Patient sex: M
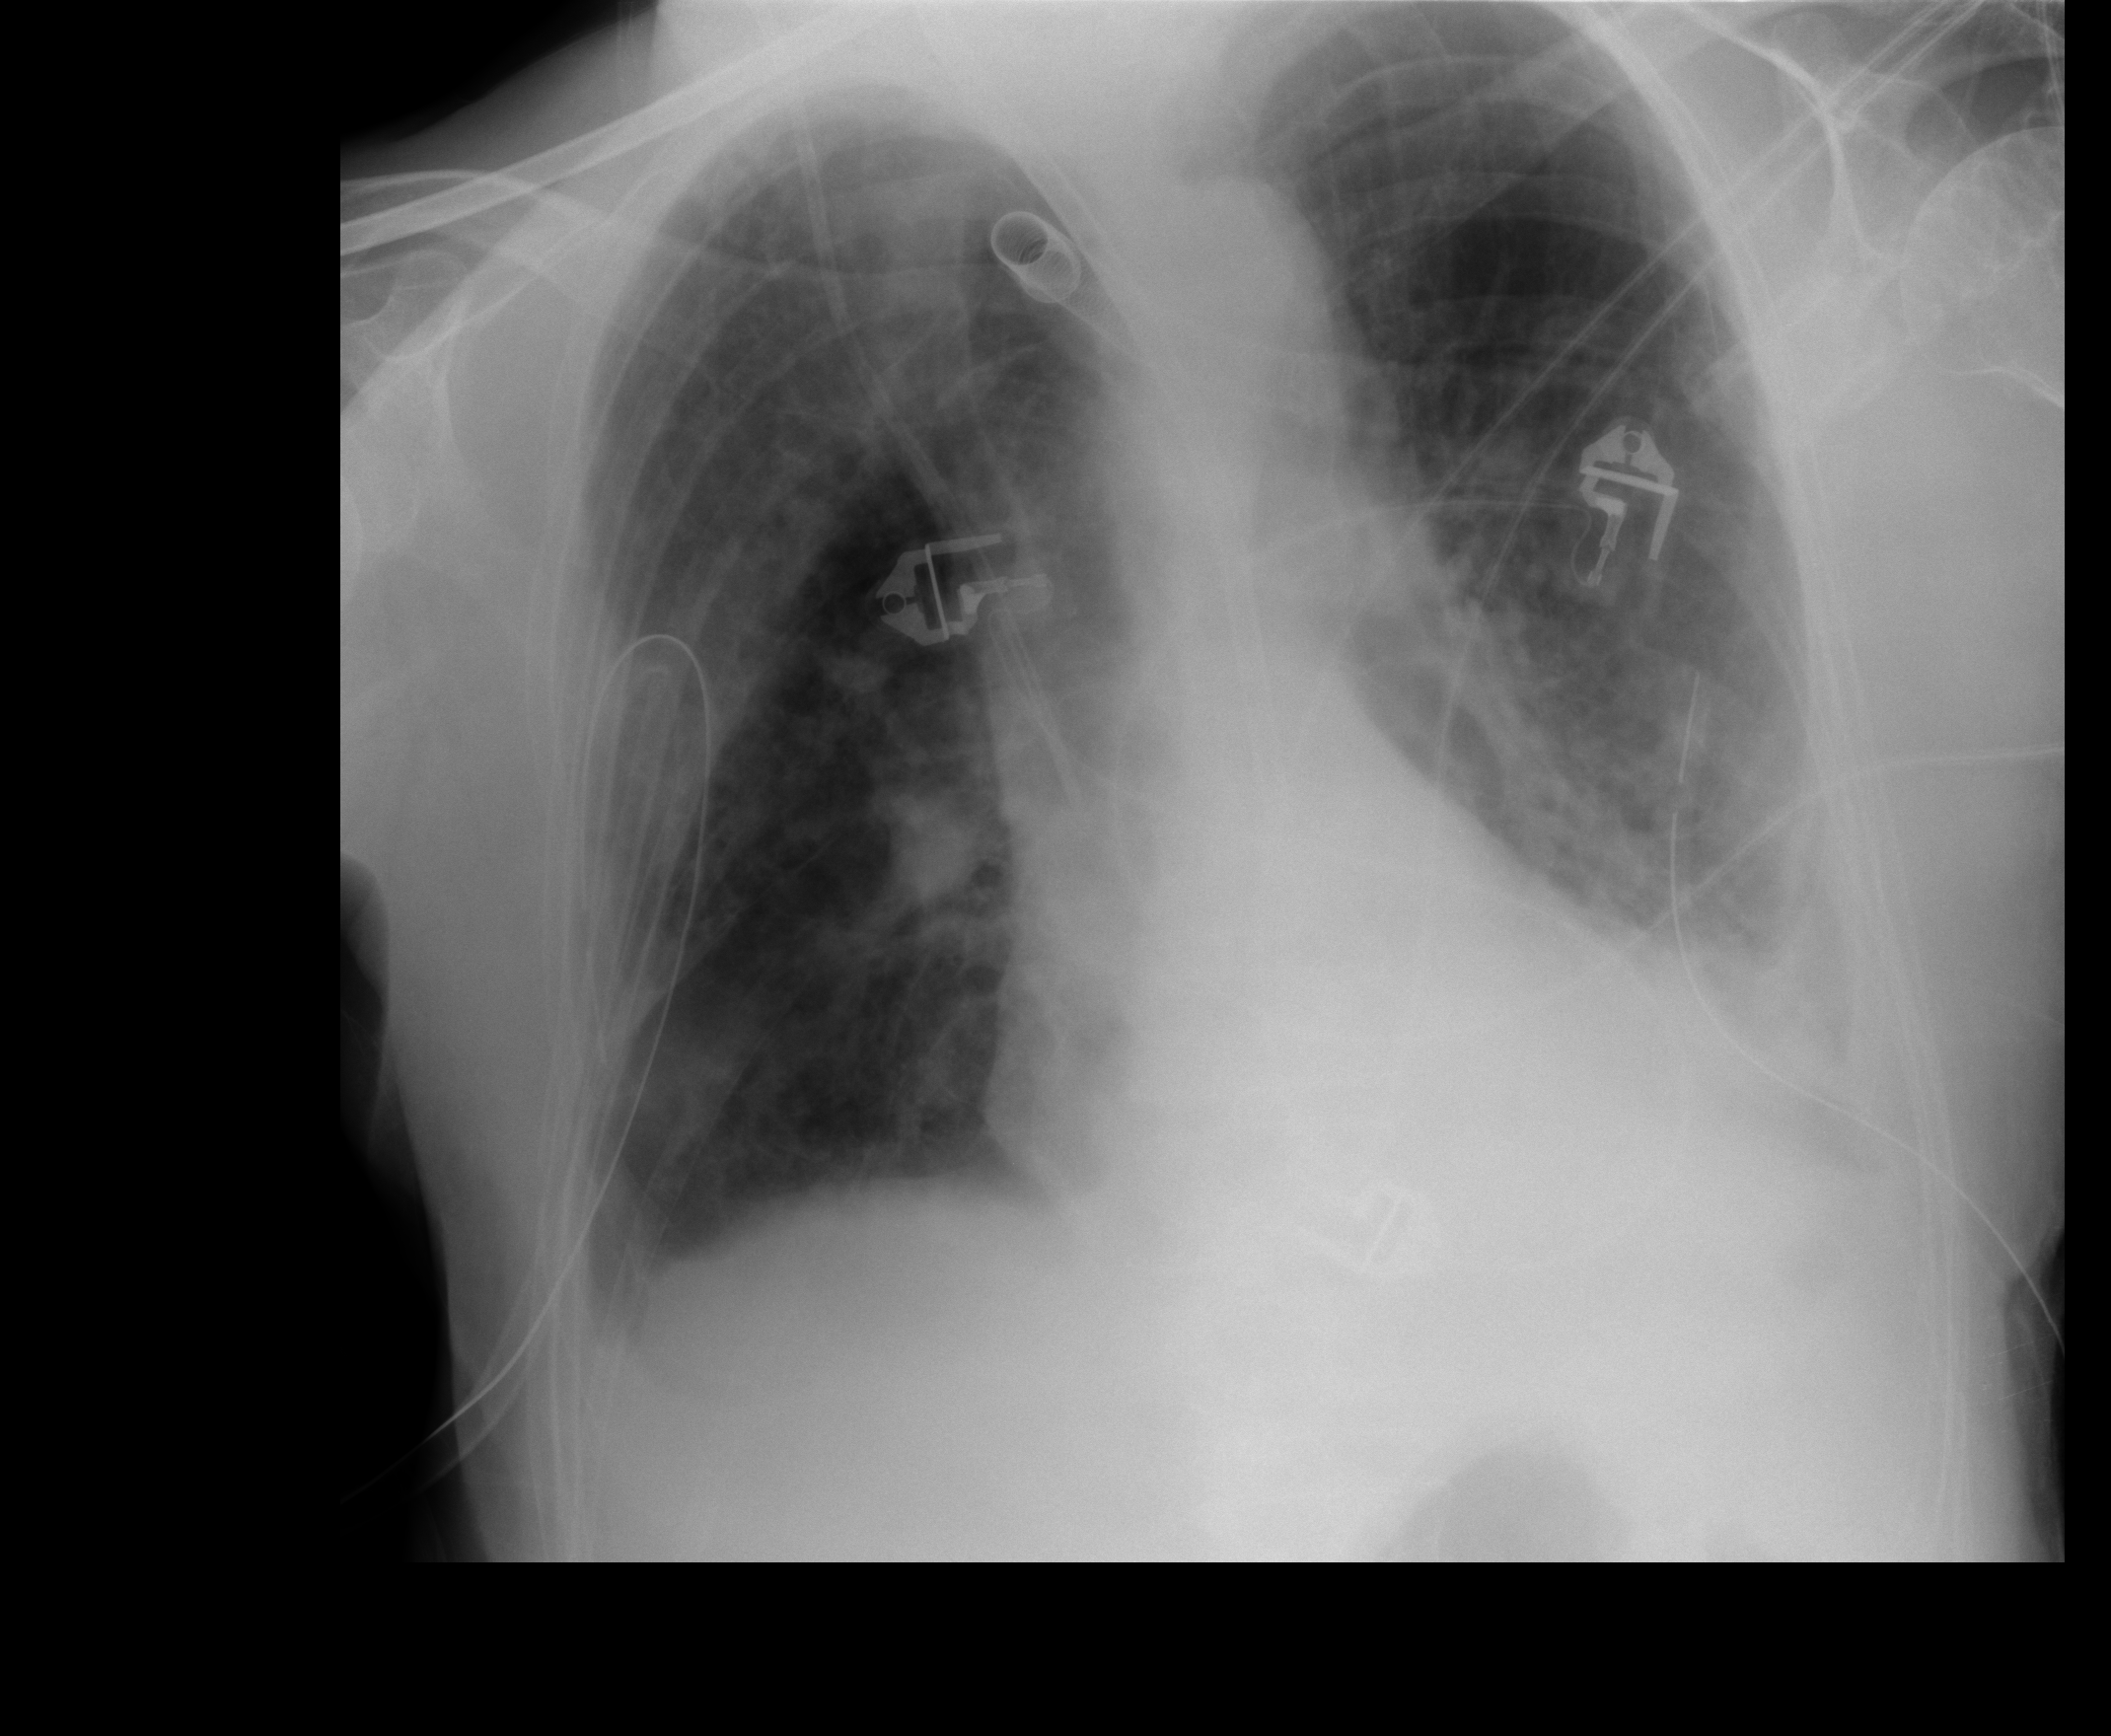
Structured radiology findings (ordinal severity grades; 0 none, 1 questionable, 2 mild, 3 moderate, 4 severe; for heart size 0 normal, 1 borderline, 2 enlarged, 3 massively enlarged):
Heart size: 0
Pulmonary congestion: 2
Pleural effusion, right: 2
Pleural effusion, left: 2
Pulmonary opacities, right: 1
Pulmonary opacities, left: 1
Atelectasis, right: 2
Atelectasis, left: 2